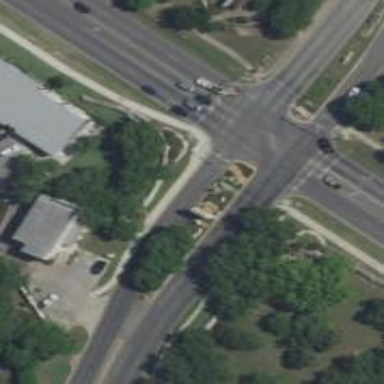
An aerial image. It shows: Footway located on traffic island.